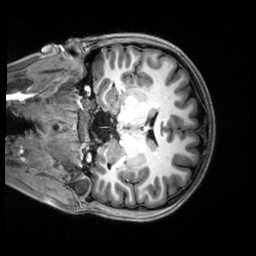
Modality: T1w
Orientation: coronal
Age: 19
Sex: female
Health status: healthy
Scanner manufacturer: siemens
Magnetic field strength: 3 T
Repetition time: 2.5 s
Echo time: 0.00222 s